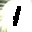
Label: 1